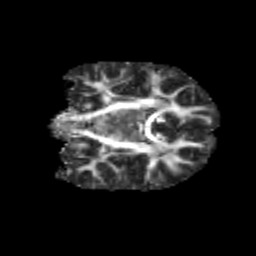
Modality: FA
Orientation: coronal
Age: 9
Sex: female
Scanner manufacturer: siemens
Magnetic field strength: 3 T
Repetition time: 3.8 s
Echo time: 0.07 s